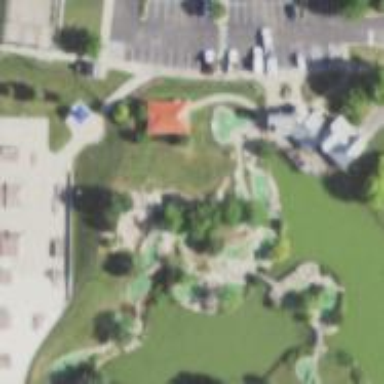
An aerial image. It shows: Miniature golf course.